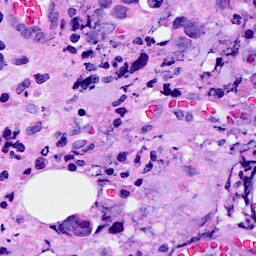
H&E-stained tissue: Breast